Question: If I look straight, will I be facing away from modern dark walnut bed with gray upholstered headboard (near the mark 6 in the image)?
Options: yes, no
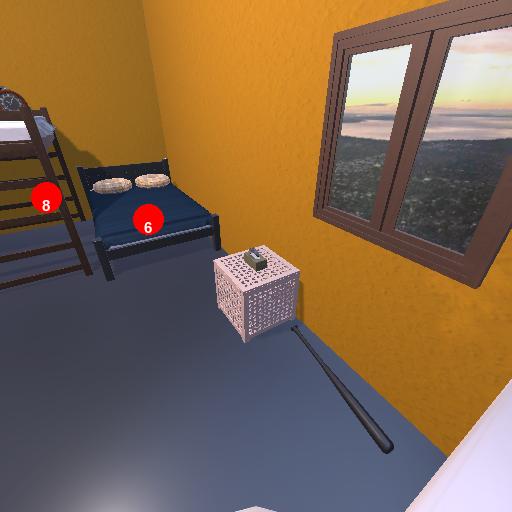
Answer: yes